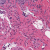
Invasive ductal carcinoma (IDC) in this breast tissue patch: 0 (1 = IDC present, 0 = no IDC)